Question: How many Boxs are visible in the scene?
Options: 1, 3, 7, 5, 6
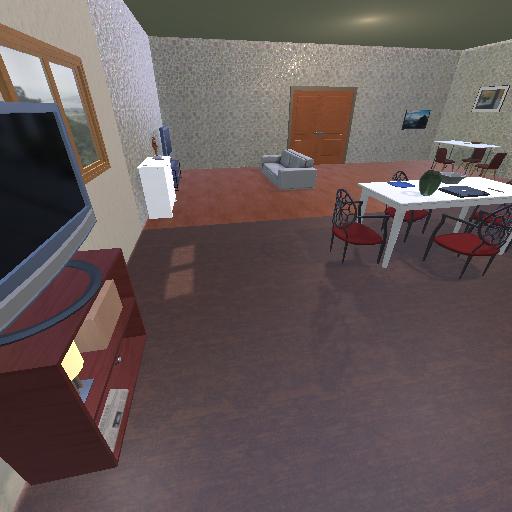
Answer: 1